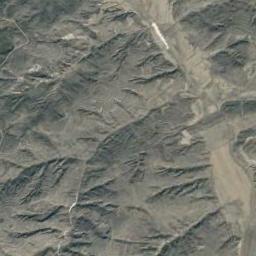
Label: mountain